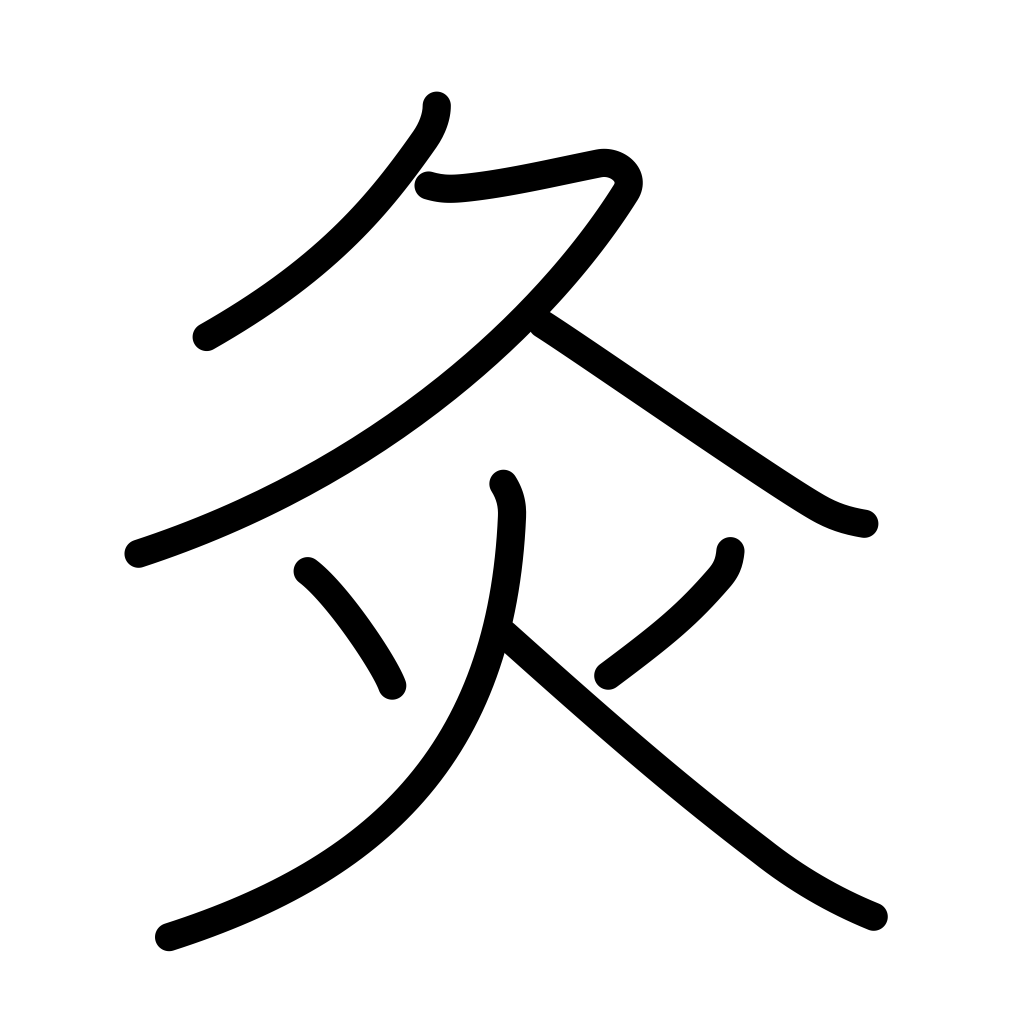
Meaning: moxa cautery, chastisement